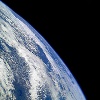
Label: cloud